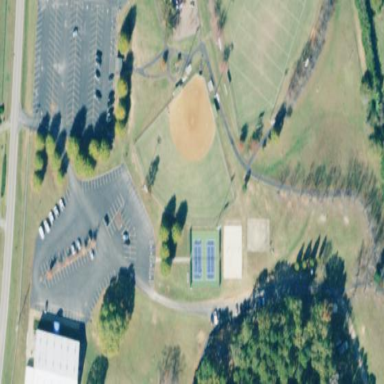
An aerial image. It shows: Baseball pitch for leisure land activities.